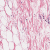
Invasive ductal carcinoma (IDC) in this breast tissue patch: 0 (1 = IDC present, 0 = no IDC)